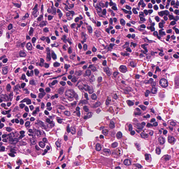
Tumor epithelial tissue: yes
Tumor-associated stroma tissue: yes
Normal tissue: no